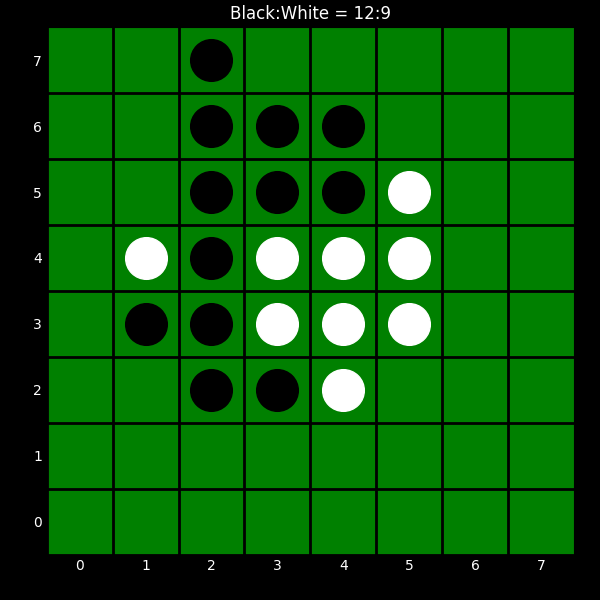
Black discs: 12
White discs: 9